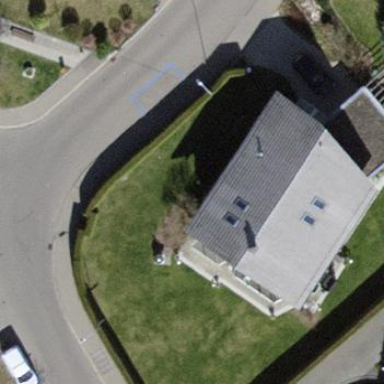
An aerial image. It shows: House with pitched roof.